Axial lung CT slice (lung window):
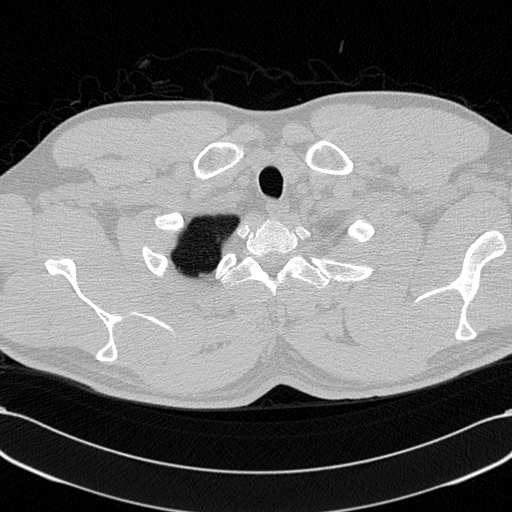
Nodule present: no